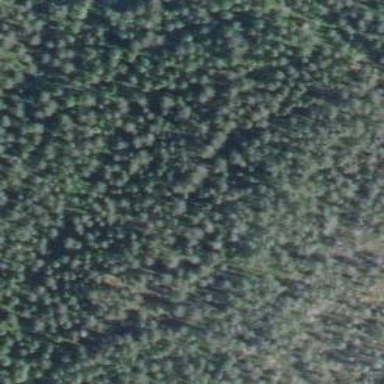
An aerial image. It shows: Woodland with needle-leaved trees.